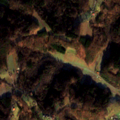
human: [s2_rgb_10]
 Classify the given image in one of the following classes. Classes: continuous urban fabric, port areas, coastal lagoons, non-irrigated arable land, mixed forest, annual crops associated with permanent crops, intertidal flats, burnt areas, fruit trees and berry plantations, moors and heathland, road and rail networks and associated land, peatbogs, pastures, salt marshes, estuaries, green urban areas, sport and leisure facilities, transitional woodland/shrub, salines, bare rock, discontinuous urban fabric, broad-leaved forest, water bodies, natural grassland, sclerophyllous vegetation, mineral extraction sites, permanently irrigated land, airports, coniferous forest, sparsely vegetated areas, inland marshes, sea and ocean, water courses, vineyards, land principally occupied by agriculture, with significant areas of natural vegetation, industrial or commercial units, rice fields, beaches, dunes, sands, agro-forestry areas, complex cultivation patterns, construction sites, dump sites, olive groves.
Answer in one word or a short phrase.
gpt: discontinuous urban fabric, pastures, complex cultivation patterns, broad-leaved forest, mixed forest